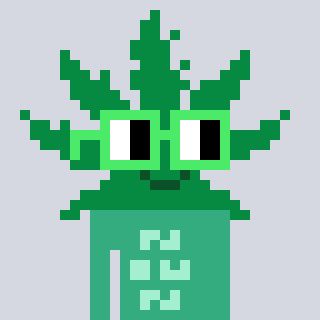
a pixel art character with square light green glasses, a weed-shaped head and a teal-colored body on a cool background